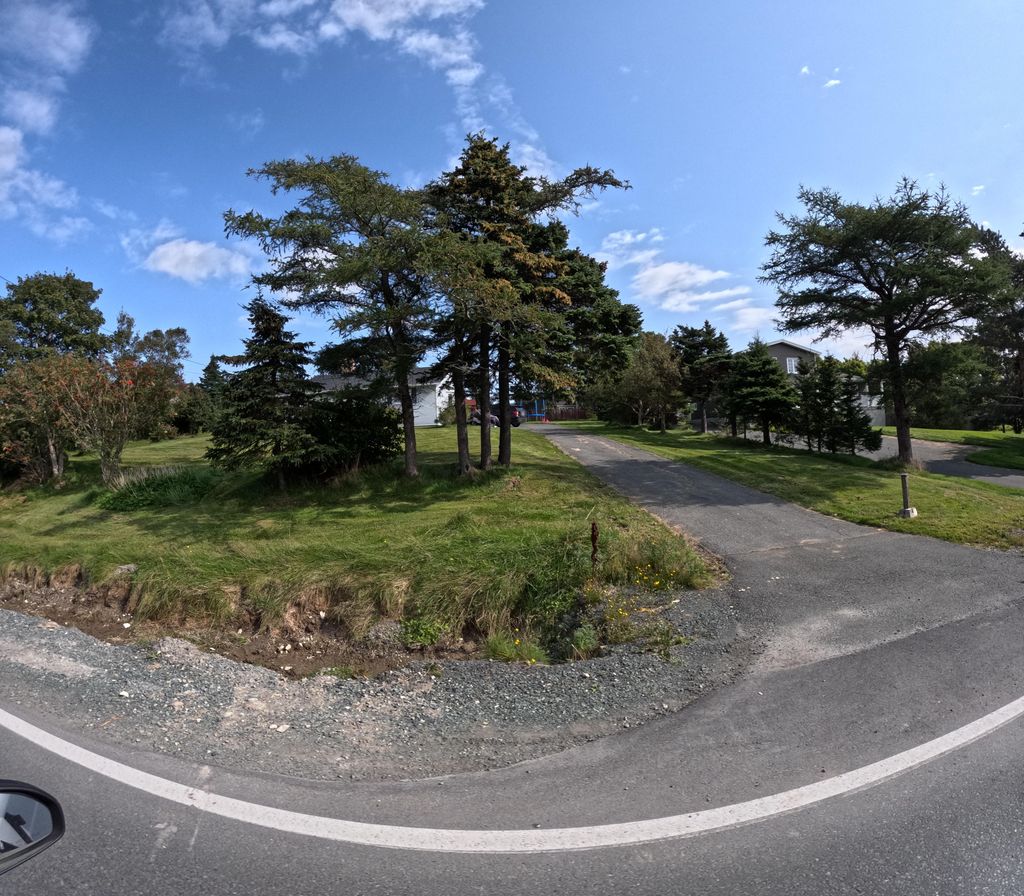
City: st_johns